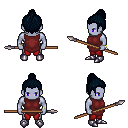
a pixel art fantasy rpg character, male body template, dark elf, purple skin, maroon tunic, red pants, raven short topknot hairstyle, bracelets, metal boots, spear, four views (front, back, left, right), 2x2 character sprite sheet, small pixel art, hard edges, no anti-aliasing